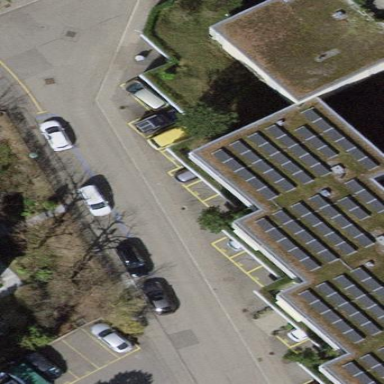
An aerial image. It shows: View of roof of building.